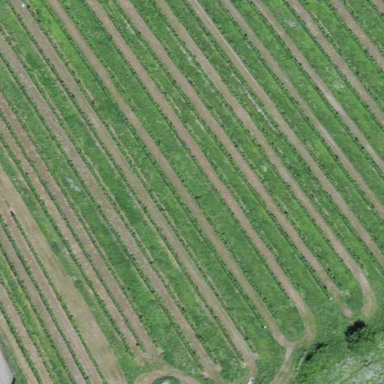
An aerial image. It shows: Vineyard with grape crops.